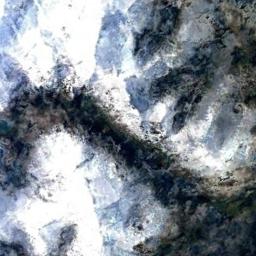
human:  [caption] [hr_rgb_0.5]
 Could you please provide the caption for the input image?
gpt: A snow-covered mountain covered in large areas .

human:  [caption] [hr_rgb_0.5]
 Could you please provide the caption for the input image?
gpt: The snowberg has some valley glaciers but some ridges are not covered by glaciers .

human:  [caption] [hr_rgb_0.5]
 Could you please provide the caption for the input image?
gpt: The snowberg is covered with snow .

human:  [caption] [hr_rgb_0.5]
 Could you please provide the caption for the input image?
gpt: The snow berg is consist of bare land and white snow .

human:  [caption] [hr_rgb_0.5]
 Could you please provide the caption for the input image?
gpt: There are some snow and green land on the snowberg .